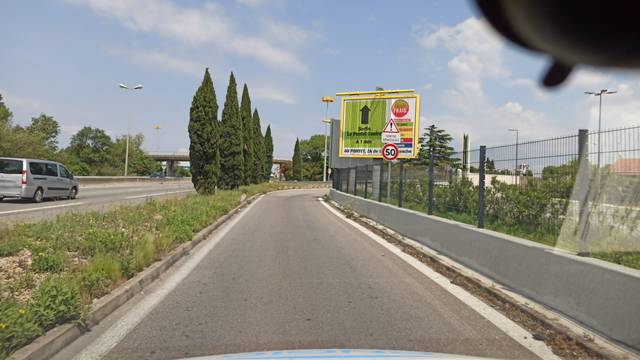
Region: France
Coordinates: 43.969, 4.856